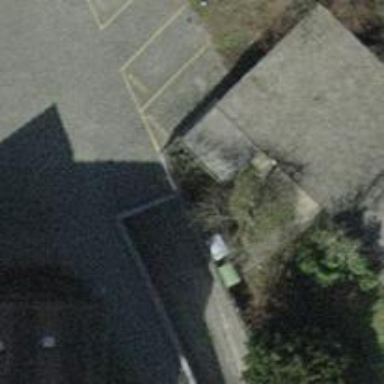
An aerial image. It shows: Parking entrance.